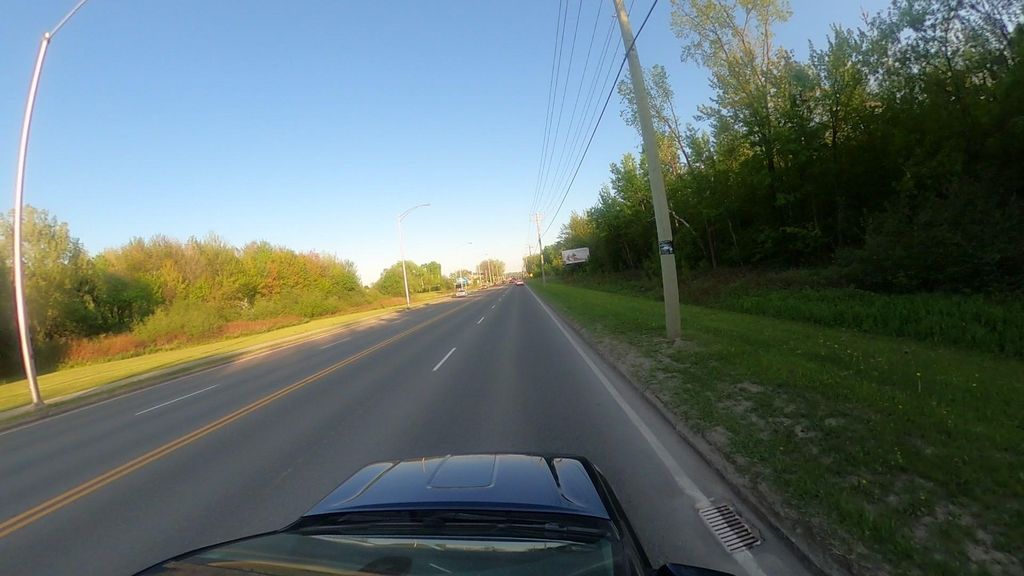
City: quebec_city